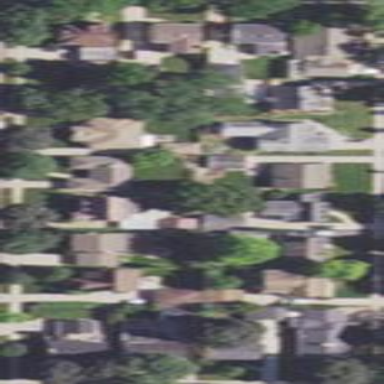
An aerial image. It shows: Sidewalk.